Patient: sex F, age 62
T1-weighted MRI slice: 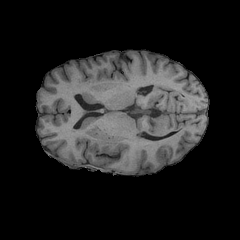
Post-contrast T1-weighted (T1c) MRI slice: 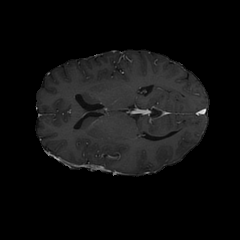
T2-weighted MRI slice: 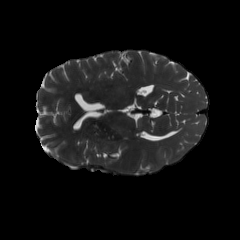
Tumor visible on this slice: no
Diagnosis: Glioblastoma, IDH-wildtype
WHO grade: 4